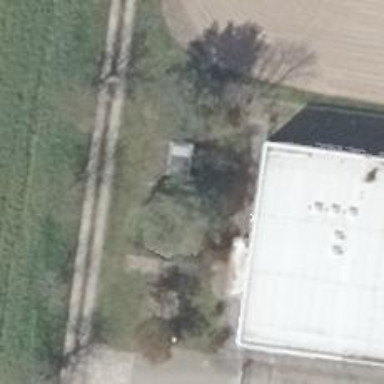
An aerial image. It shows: Minor distribution power substation.